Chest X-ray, AP view. Patient: 19 years old, sex M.
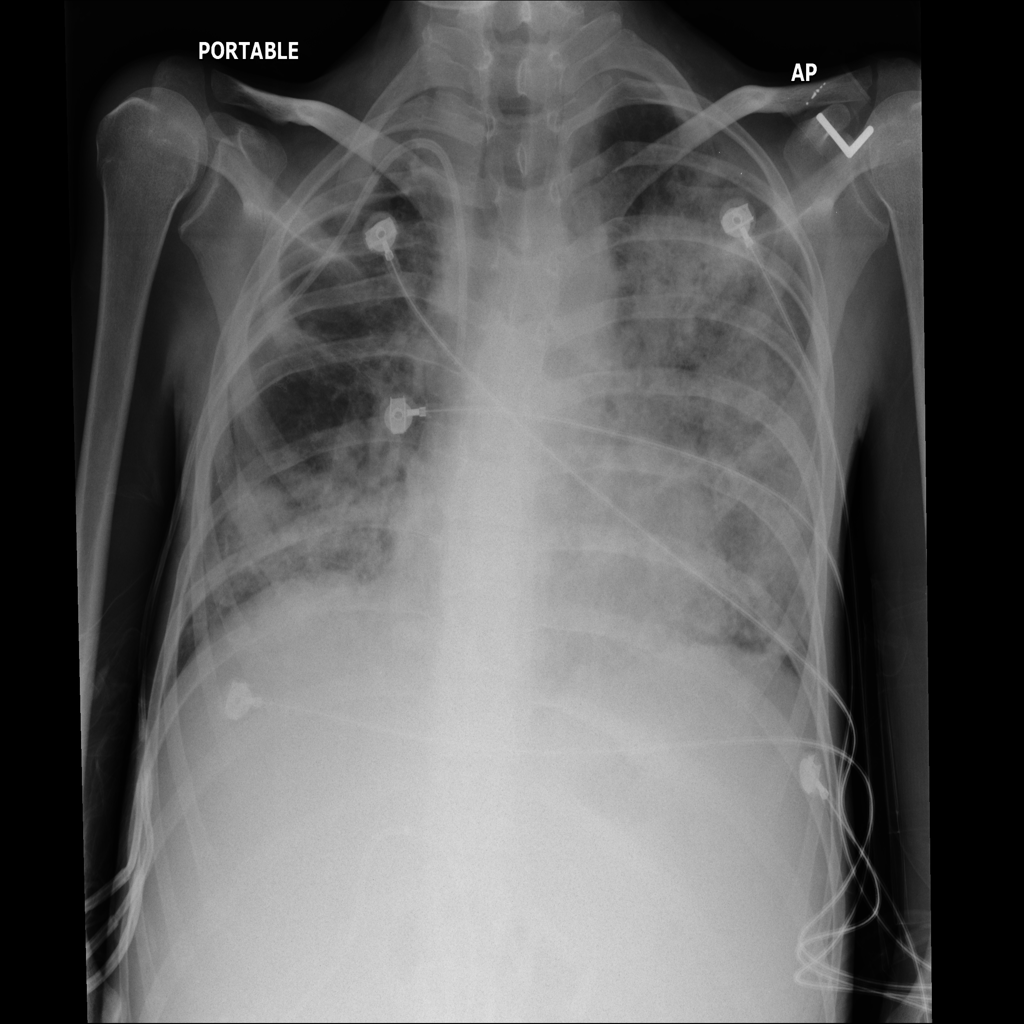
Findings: No Finding